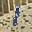
Label: 1